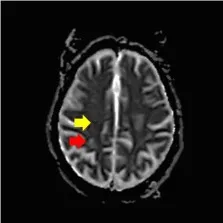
(A,B) Brain diffusion weighted imaging and apparent diffusion coefficient, revealing acute ischemic stroke (pointed by yellow arrow) and subacute ischemic stroke (pointed by red arrow) involving the right centrum semiovale.
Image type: radiology (mri)